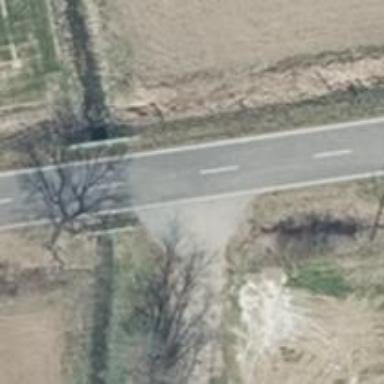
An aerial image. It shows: Secondary road with asphalt surface.